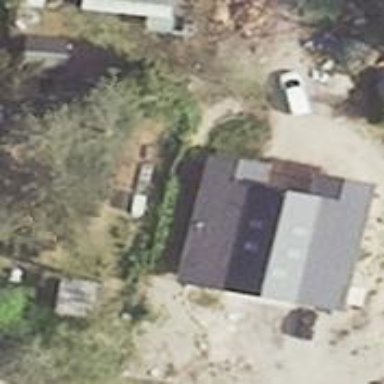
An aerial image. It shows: Gabled roof house.